Interaction volume radius: 5 \u00c5
Interaction volume height: 20 \u00c5
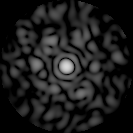
Disorder parameter: 0.8008